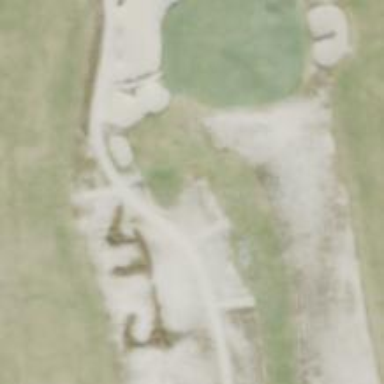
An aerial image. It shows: Path for both road and golf.